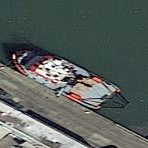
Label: civil